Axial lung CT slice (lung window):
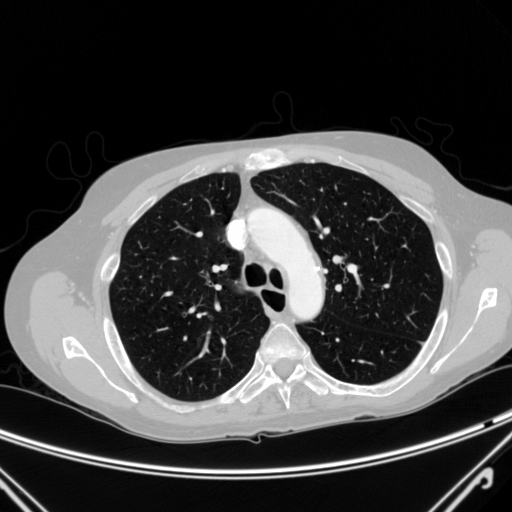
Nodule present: no